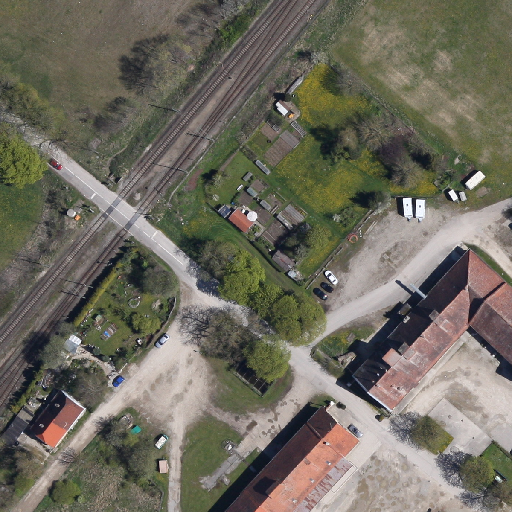
Referring expression: car